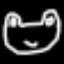
Label: frog